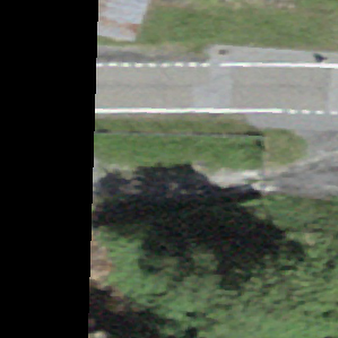
Label: other